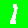
Digit: 1